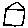
Label: house